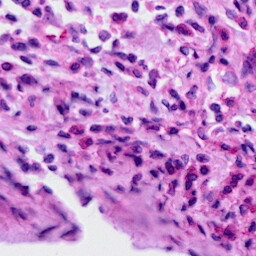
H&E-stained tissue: Cervix